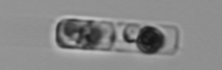
Label: Guinardia_delicatula_TAG_internal_parasite